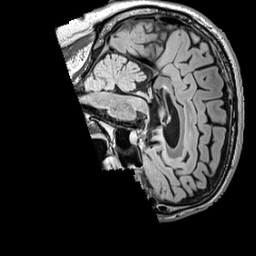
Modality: FLAIR
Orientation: sagittal
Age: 47
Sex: male
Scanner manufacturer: siemens
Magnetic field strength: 3 T
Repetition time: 5 s
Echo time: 0.387 s